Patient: sex M, age 46
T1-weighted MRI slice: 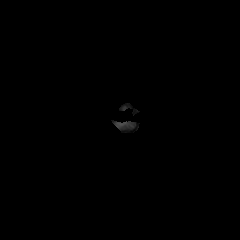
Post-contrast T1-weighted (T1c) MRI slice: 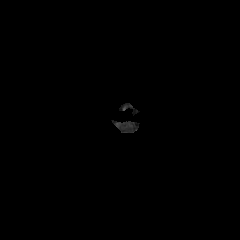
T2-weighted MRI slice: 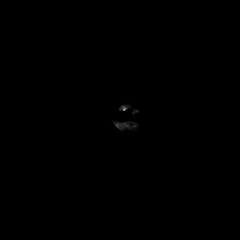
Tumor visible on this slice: no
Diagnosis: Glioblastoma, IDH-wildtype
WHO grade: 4